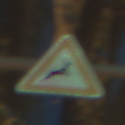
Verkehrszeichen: WildwechselLinks
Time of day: Night
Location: Outdoor (Urban)
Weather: PartlyCloudy
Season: NotSpecified
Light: Artificial